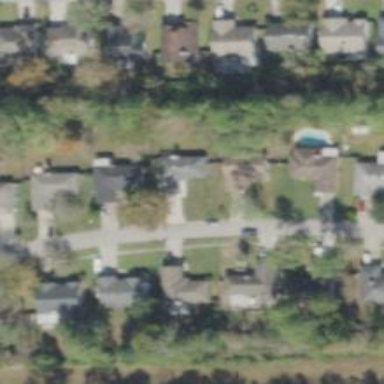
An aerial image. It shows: Residential road.